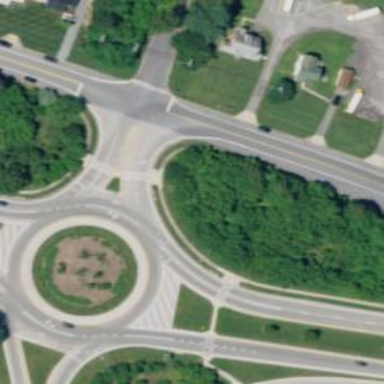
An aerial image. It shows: Uncontrolled road crossing.